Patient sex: F
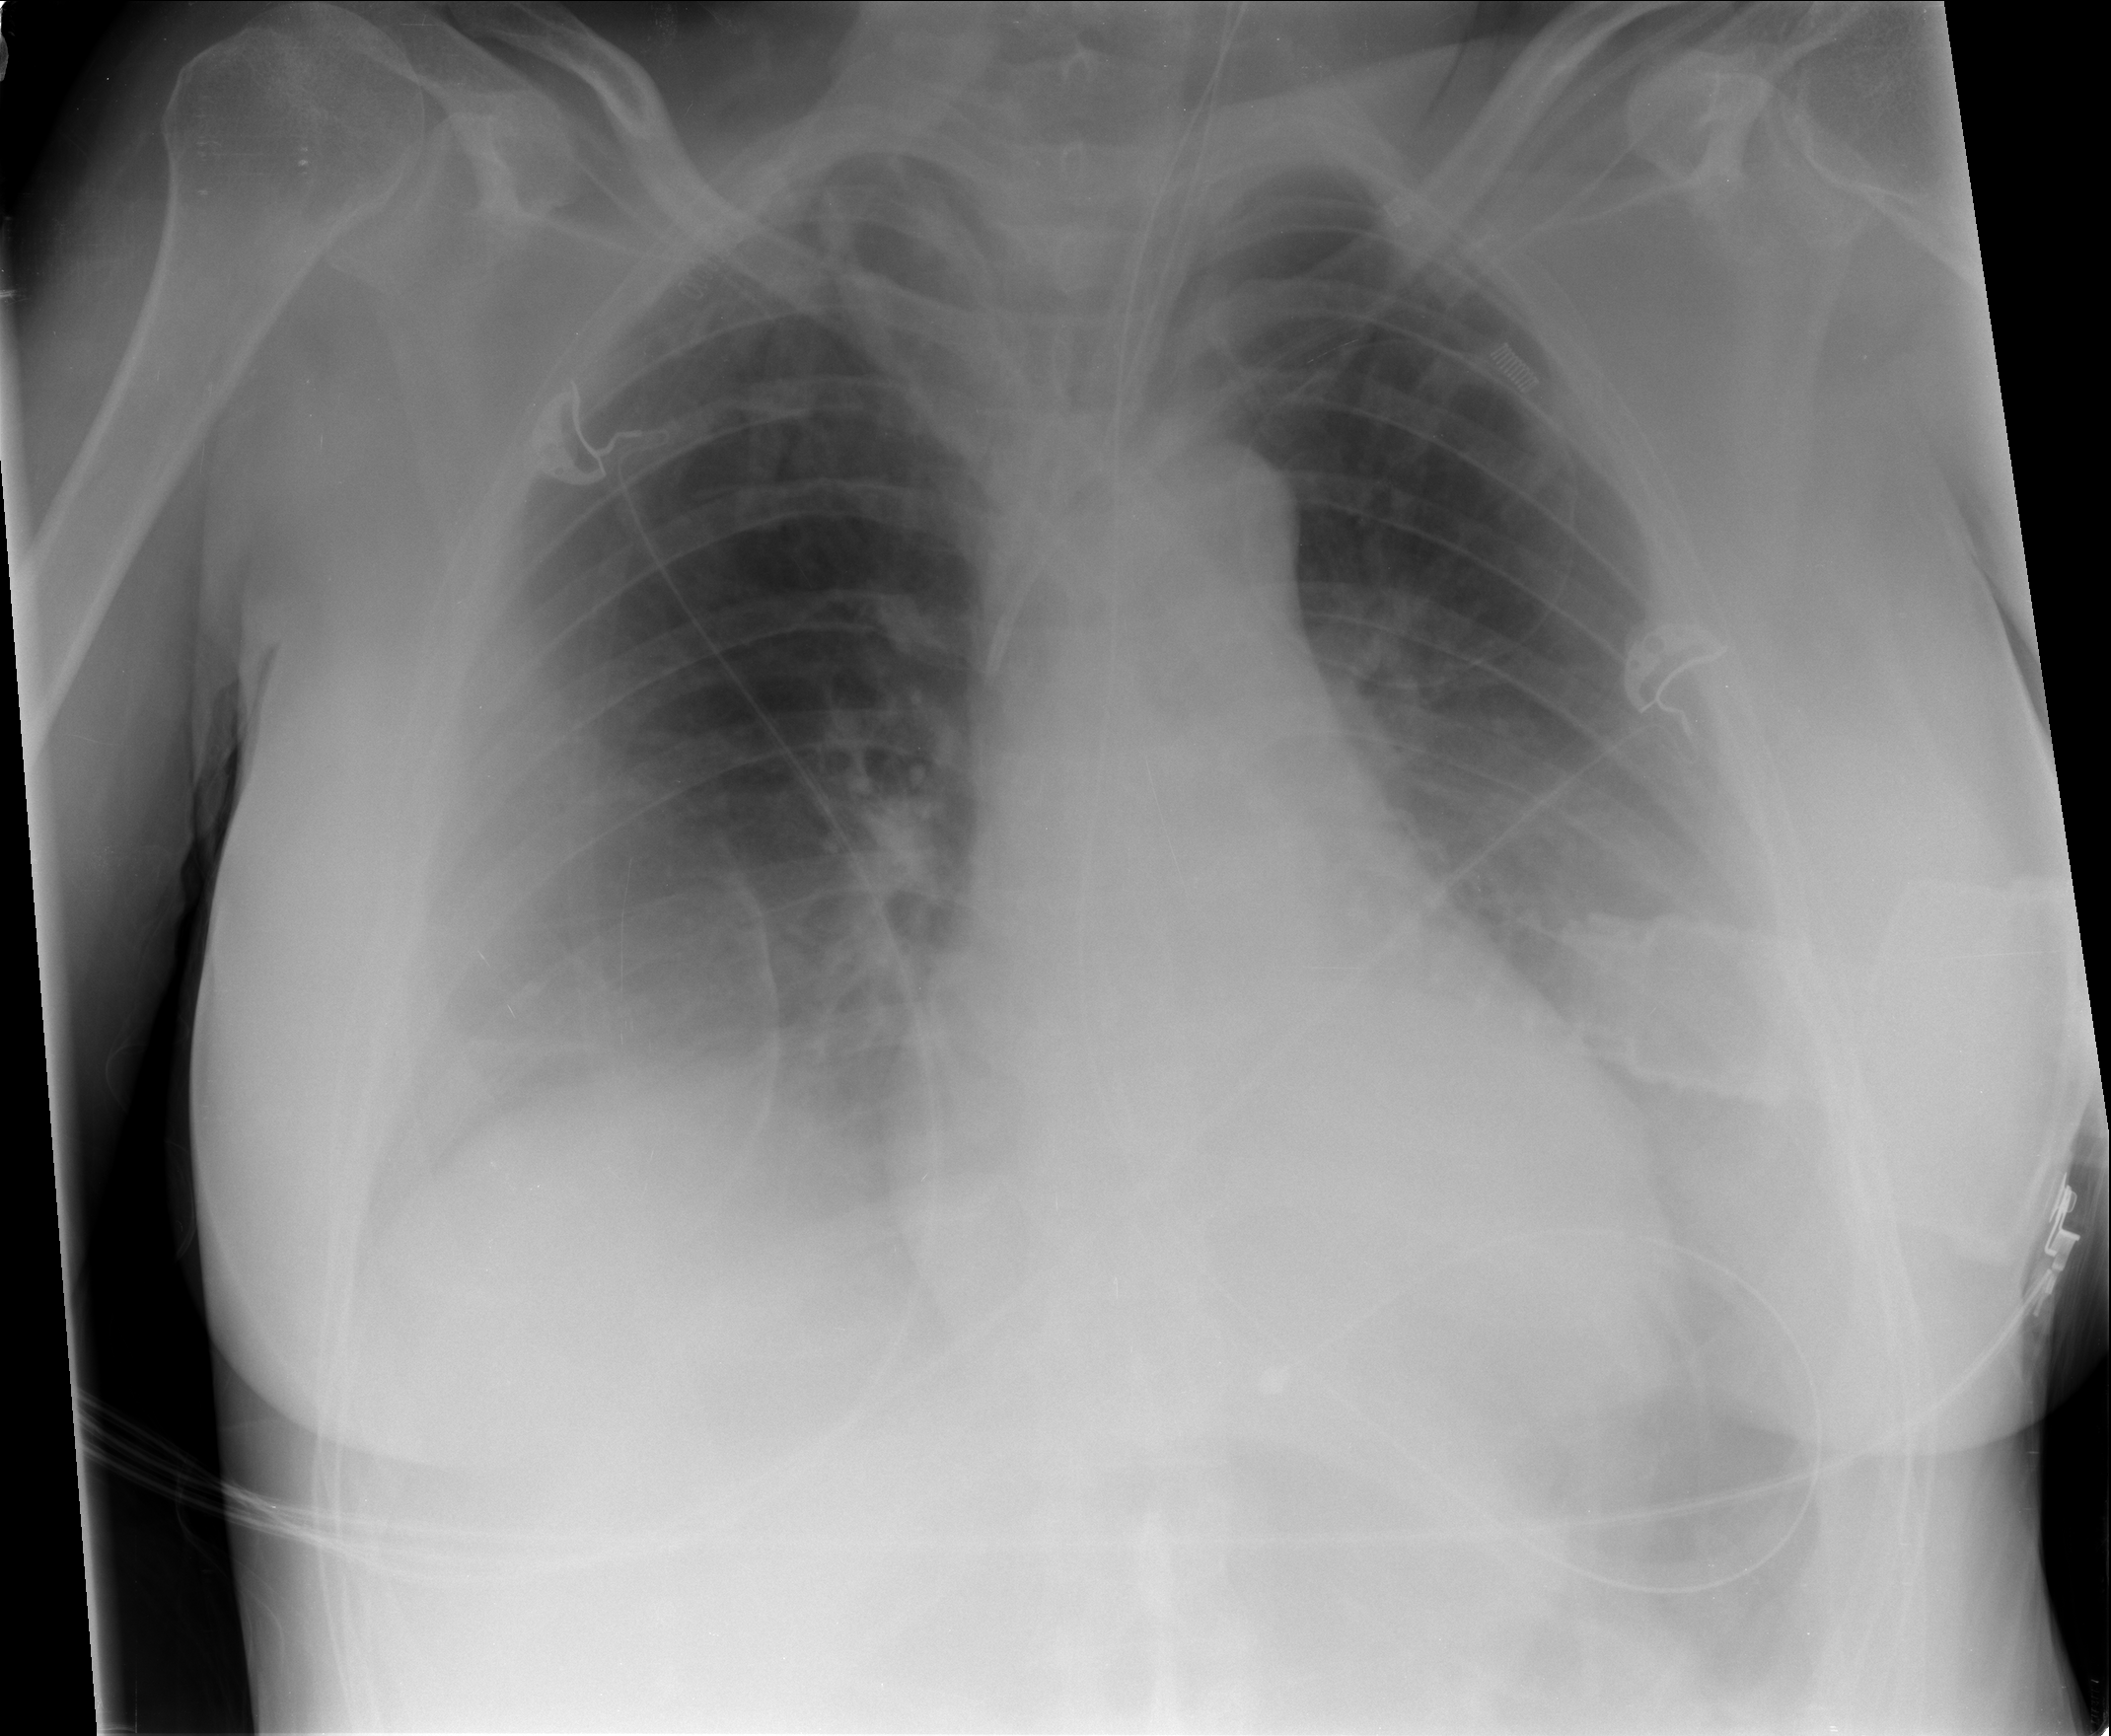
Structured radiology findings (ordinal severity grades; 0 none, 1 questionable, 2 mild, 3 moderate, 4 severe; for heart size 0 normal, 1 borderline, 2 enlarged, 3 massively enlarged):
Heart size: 1
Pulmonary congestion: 0
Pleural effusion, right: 3
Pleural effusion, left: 3
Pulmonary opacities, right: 0
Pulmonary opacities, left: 0
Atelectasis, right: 2
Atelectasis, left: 2